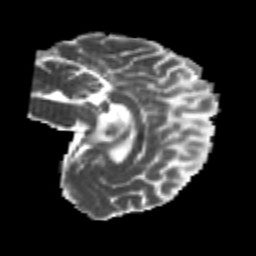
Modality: MD
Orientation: sagittal
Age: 24
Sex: female
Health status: healthy
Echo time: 0.074 s